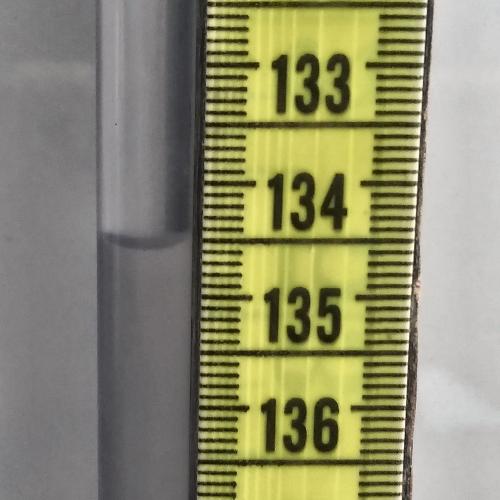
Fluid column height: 134.5 cm